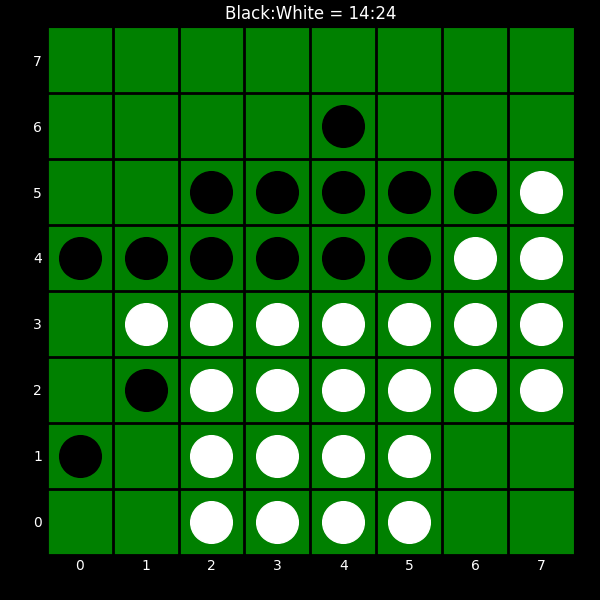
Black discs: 14
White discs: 24